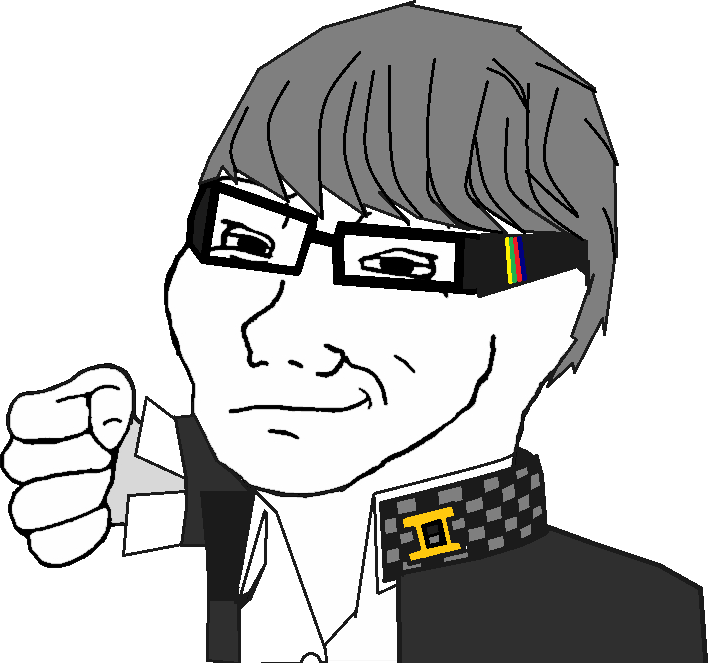
Label: 5_Smugjak